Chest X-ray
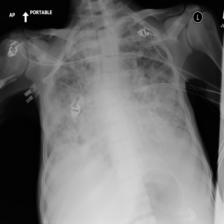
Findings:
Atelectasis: negative
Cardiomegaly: negative
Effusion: negative
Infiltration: negative
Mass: negative
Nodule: negative
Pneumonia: negative
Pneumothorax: negative
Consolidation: negative
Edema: positive
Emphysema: negative
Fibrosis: negative
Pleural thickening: negative
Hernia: negative